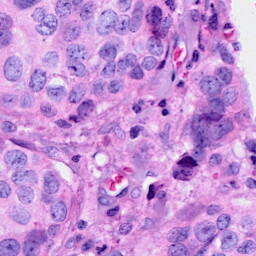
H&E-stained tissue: Breast